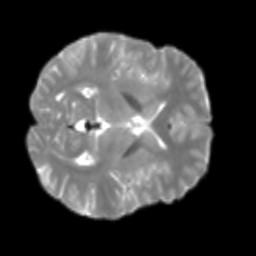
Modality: T2w
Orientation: axial
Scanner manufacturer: siemens
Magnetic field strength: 3 T
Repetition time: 4 s
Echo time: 0.0594 s